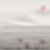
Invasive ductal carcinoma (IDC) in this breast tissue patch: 0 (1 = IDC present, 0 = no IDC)